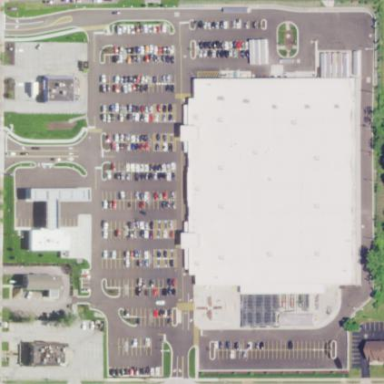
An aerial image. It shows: Retail area.